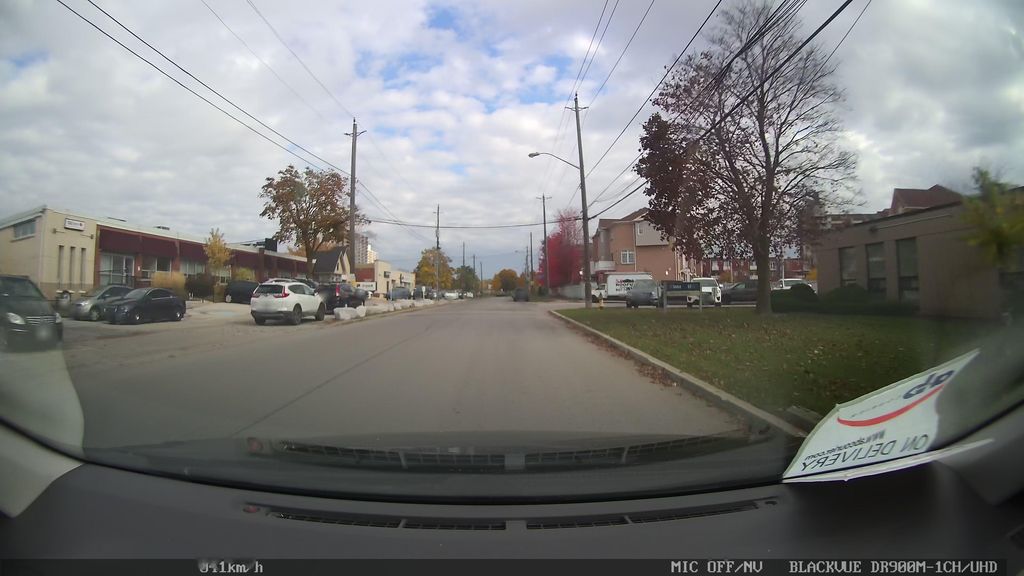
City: toronto